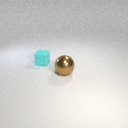
large brown metal sphere to the right of small cyan rubber cube